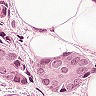
Metastatic tissue present: yes